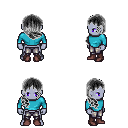
a pixel art fantasy rpg character, male body template, dark elf, purple skin, teal long-sleeve shirt, metal pants, gray right-swept hairstyle, maroon shoes, four views (front, back, left, right), 2x2 character sprite sheet, small pixel art, hard edges, no anti-aliasing